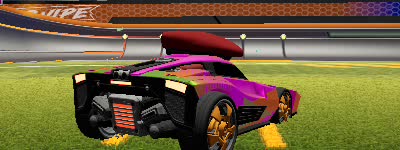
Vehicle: breakout